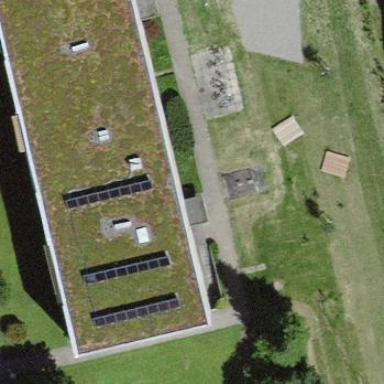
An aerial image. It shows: Apartment building with flat roof.